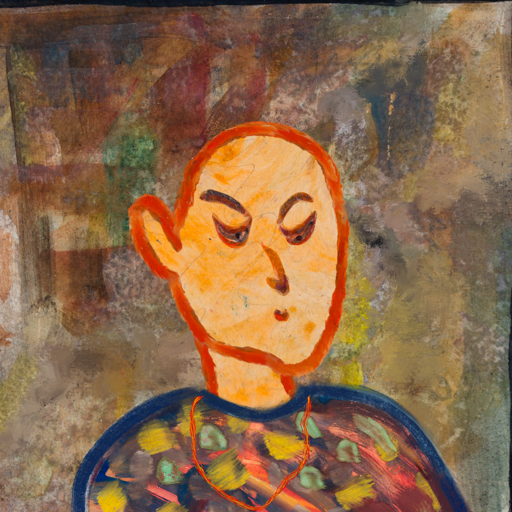
Background: Mosgoul, Head And Neck Side: Experience, Face Side: Hypocrite, Bust: Mother_And_Son_Mother, Hair Side: Blank, Head Accessory: Blank, Second Necklace: Gypsy_Mother_2, Necklace: Blank, Baby: Blank